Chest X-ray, AP view. Patient: 45 years old, sex M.
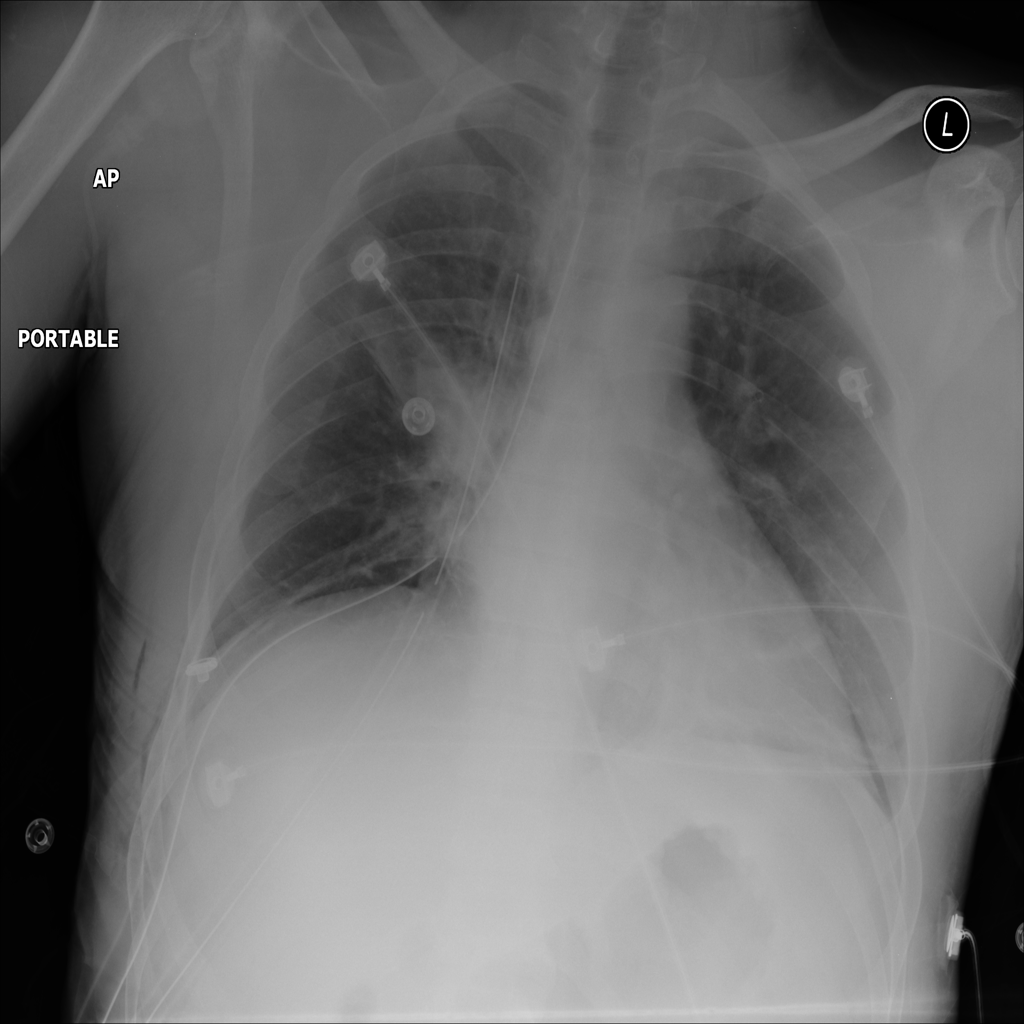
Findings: Atelectasis, Emphysema